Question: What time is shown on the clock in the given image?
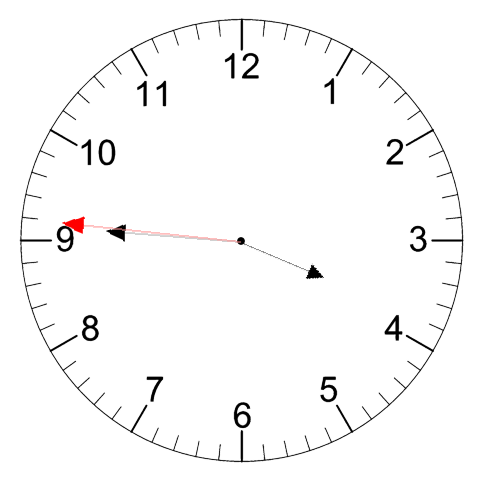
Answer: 03:45:46